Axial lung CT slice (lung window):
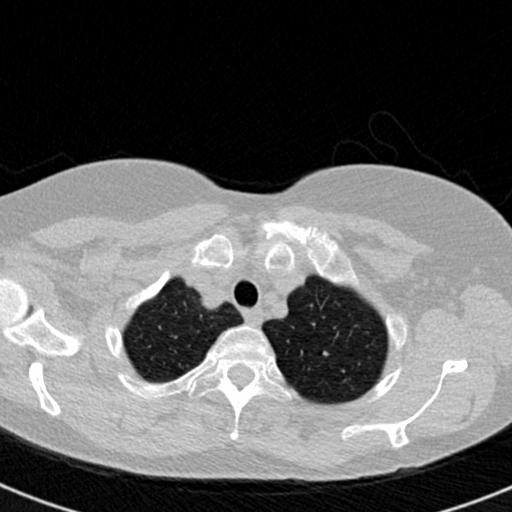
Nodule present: no